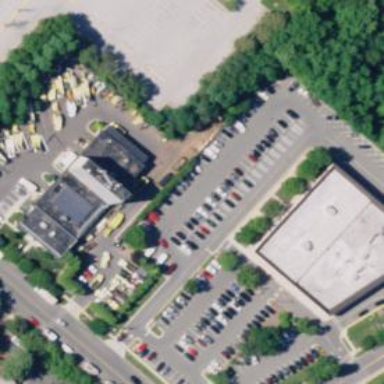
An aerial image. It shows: Parking space is available.